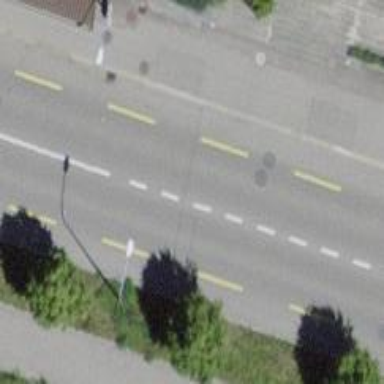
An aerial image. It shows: Primary highway with asphalt surface. There is sidewalk on the left and cycle lane on both sides.